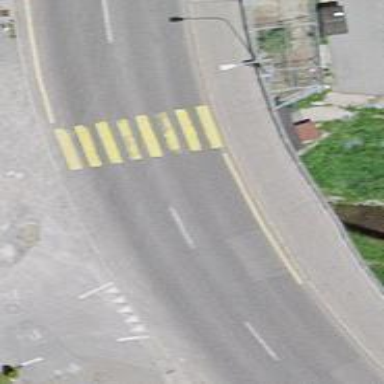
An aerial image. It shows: Uncontrolled zebra crossing on the road.